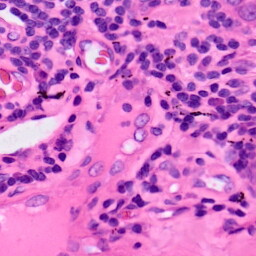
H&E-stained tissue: Lung